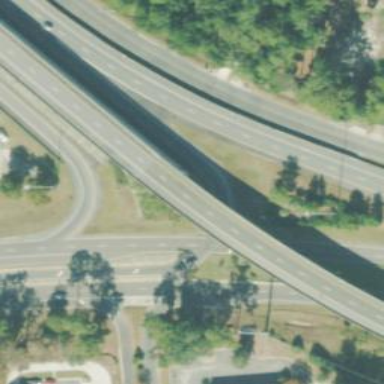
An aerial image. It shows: Expressway with asphalt surface and classified as primary highway.